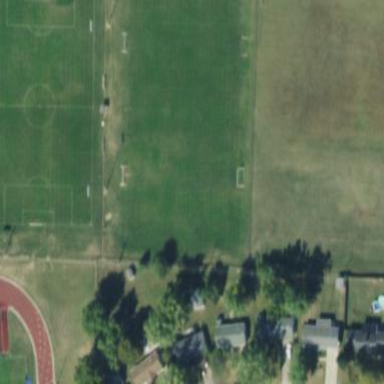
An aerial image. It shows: Soccer pitch for leisureland activities.